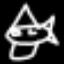
Label: airplane